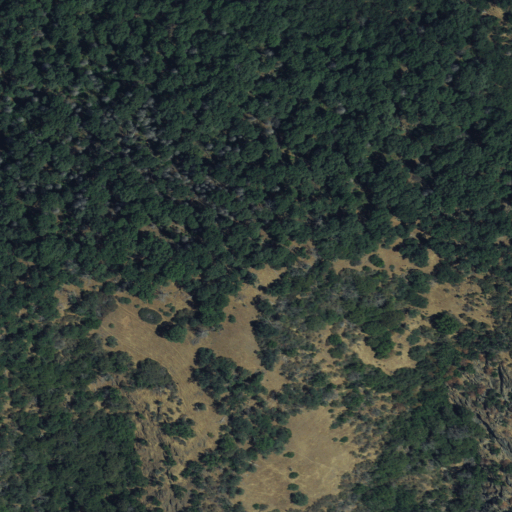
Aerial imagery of ridge(s) in California named Gordon Hills containing evergreen forest, shrub, and mixed forest